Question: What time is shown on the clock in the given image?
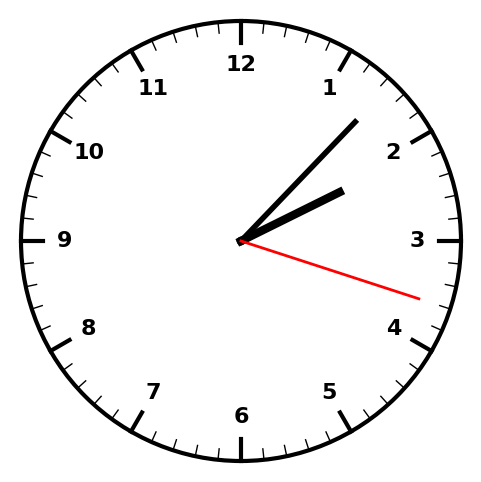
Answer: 02:07:18